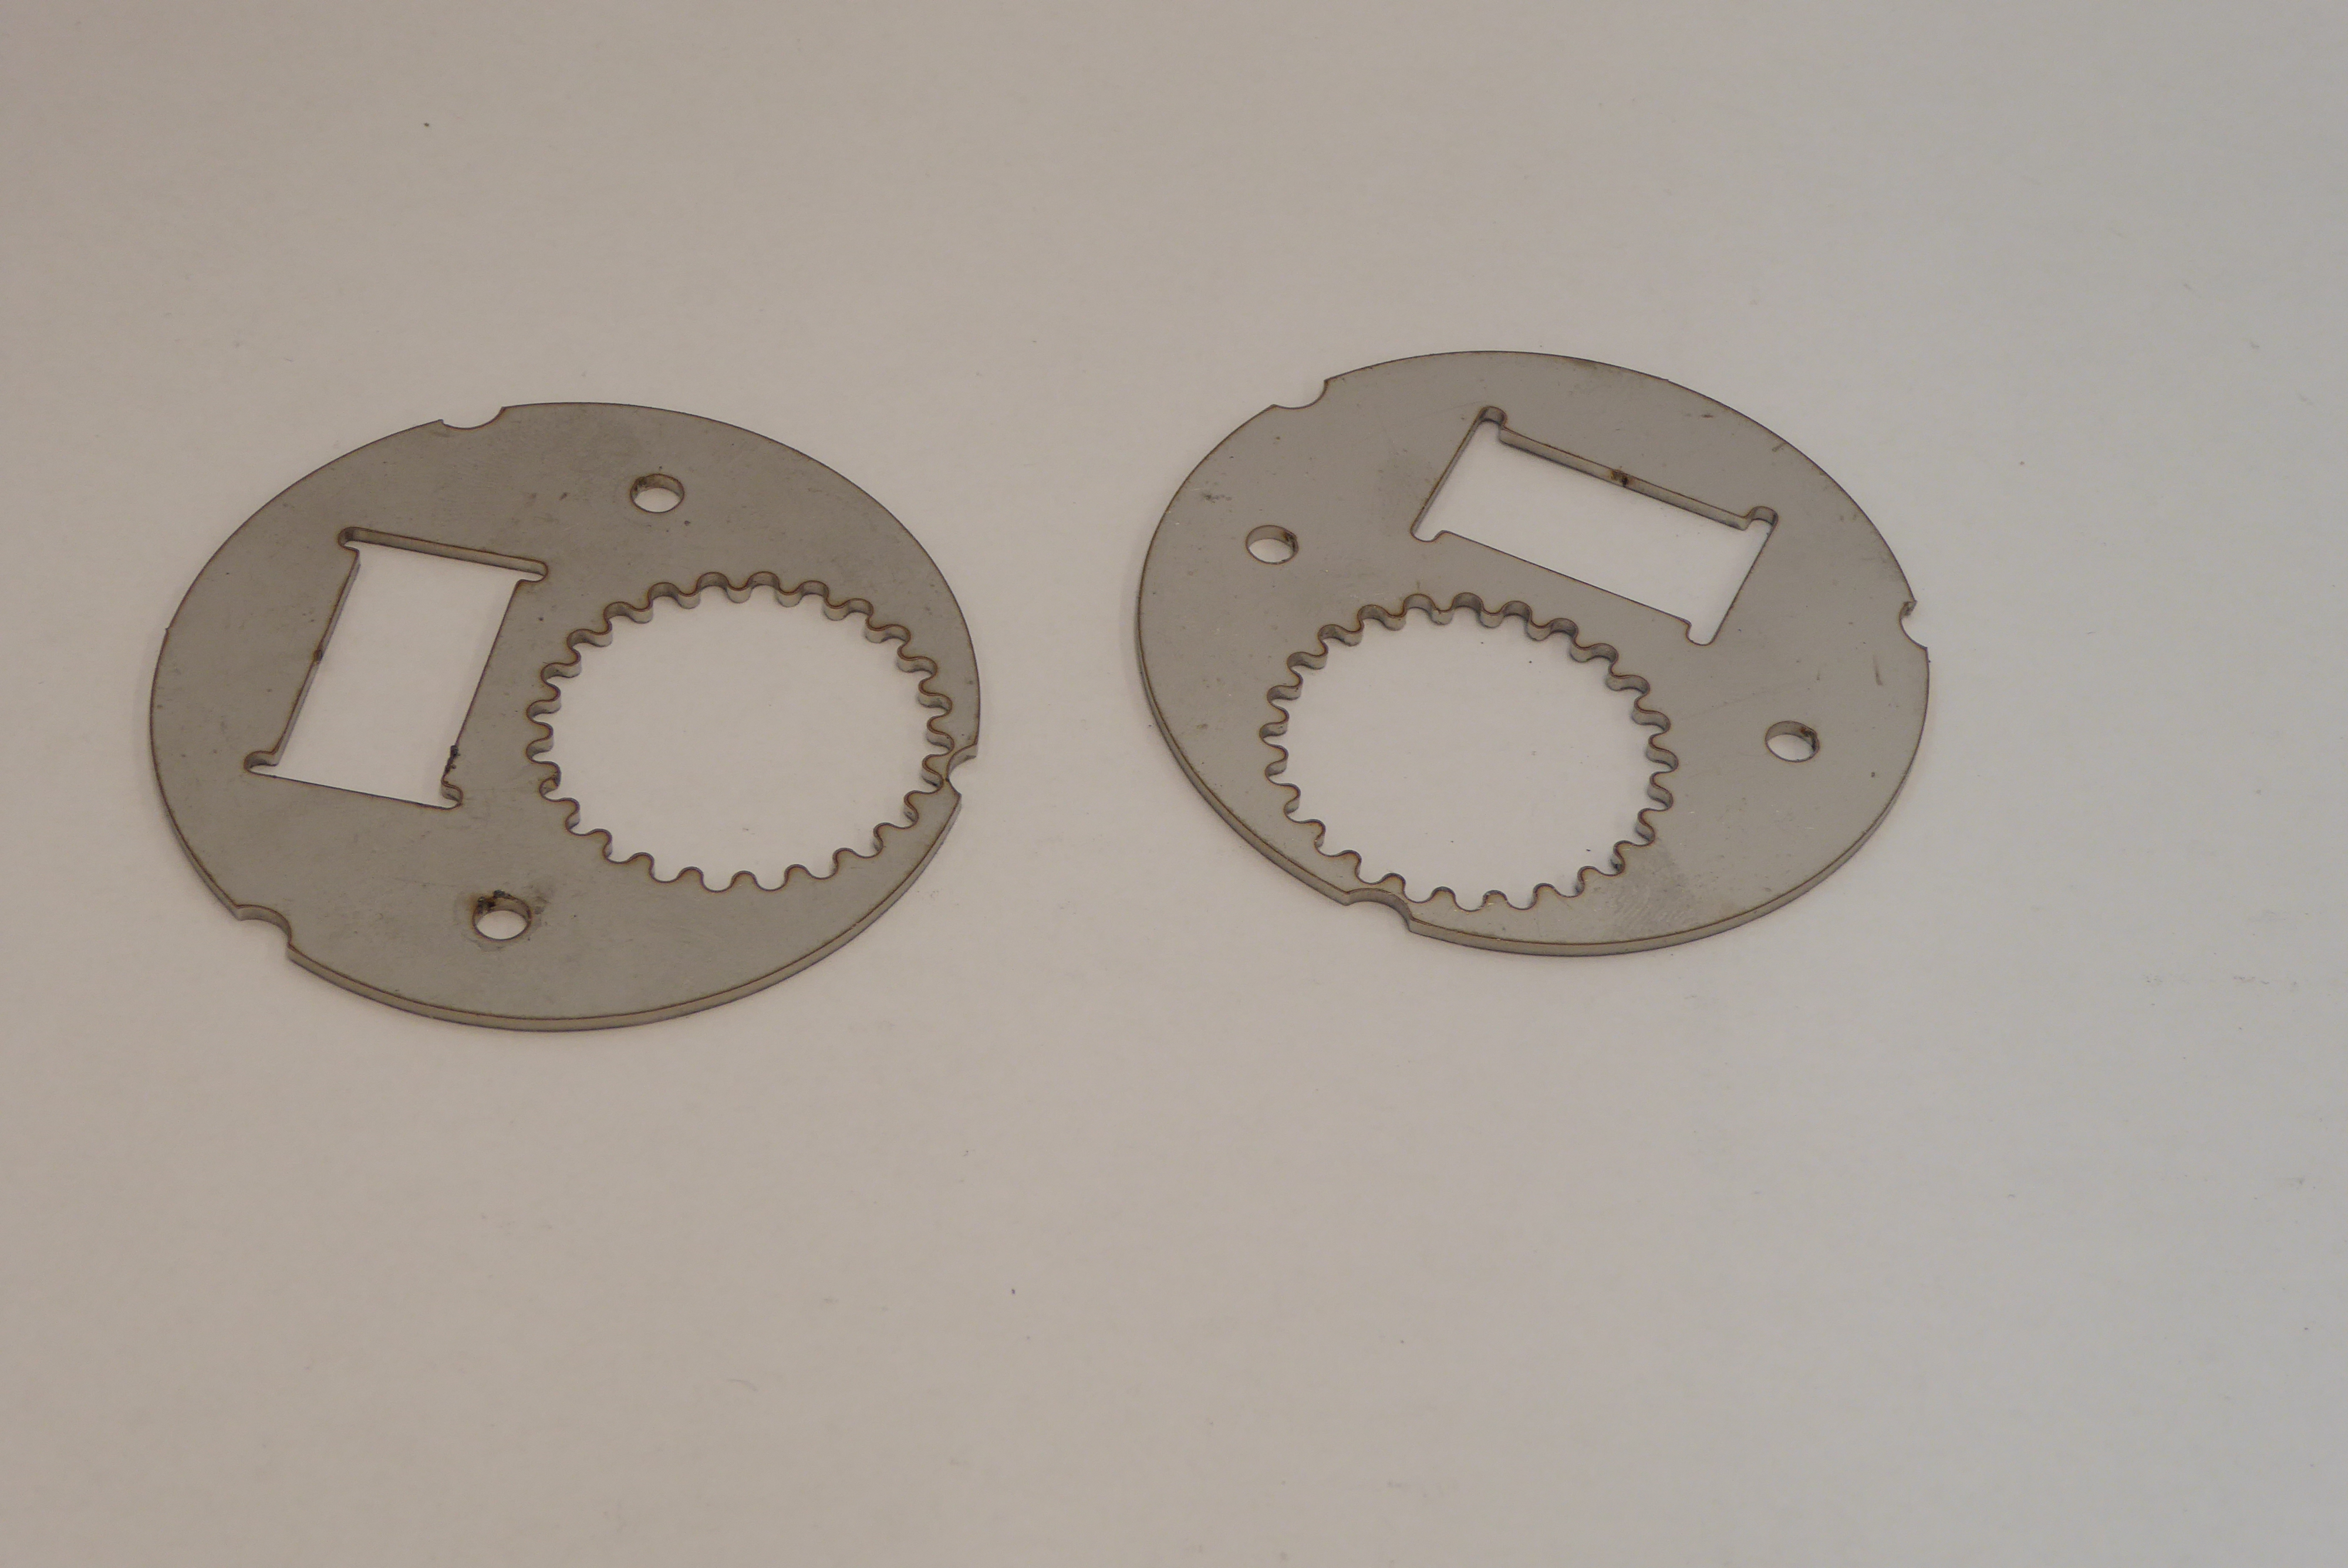
Label: Bottle Opener - Inlay